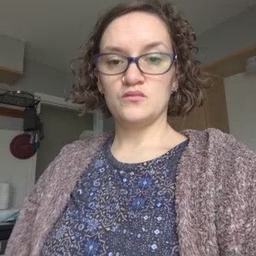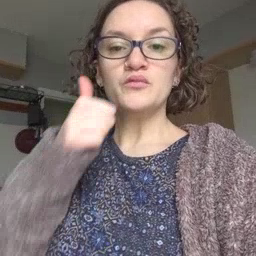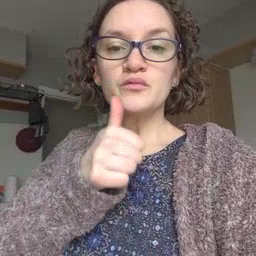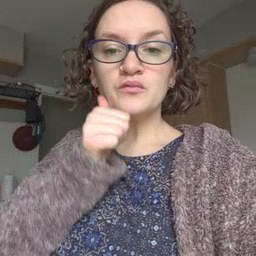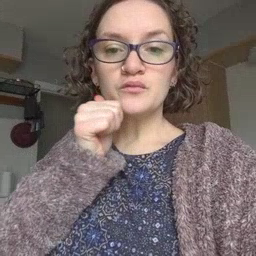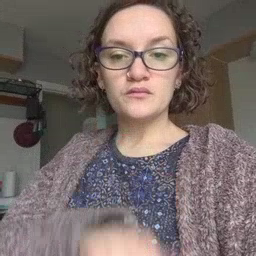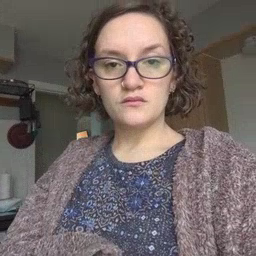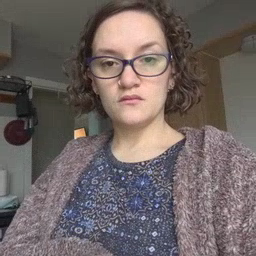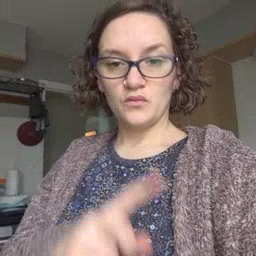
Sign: girl